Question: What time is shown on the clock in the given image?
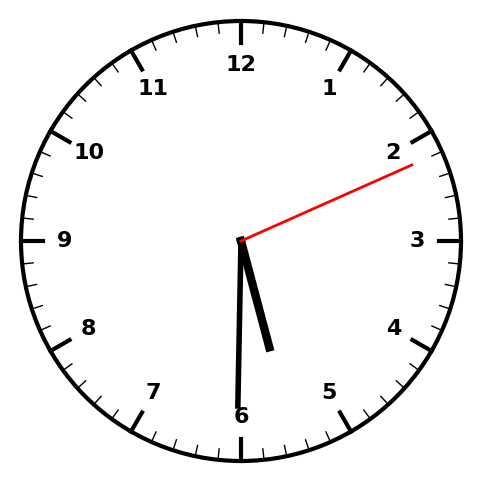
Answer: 05:30:11